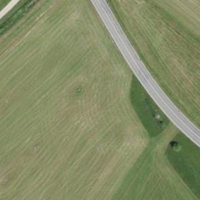
EUNIS habitat code: 24
Species observed at this site:
Gryllus campestris